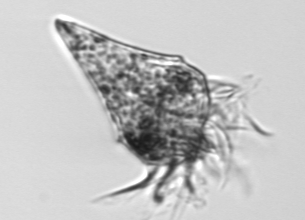
Label: Strombidium_wulffi